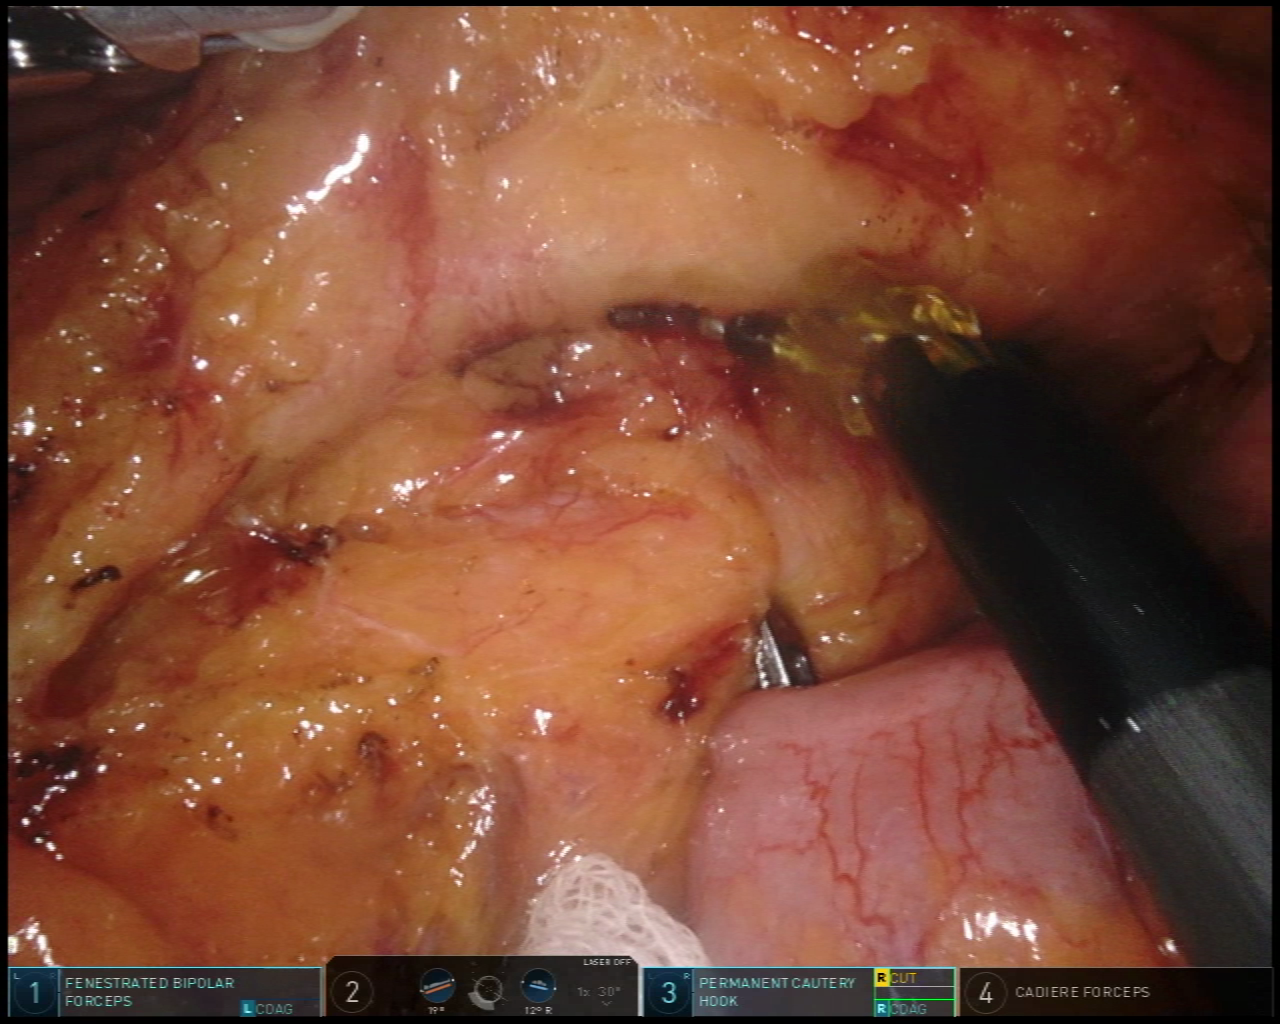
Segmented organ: inferior_mesenteric_artery
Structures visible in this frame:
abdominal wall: no
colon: no
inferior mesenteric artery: yes
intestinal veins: no
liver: no
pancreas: no
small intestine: yes
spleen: no
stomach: no
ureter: no
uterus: no
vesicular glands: no